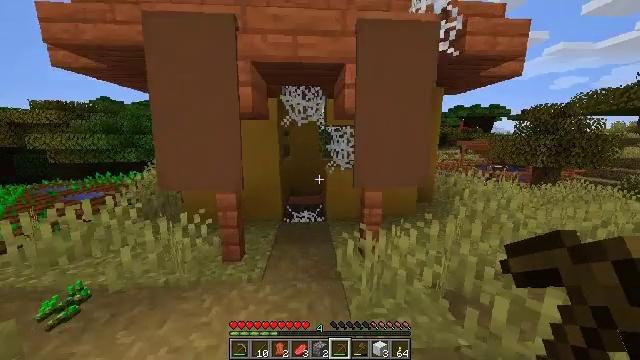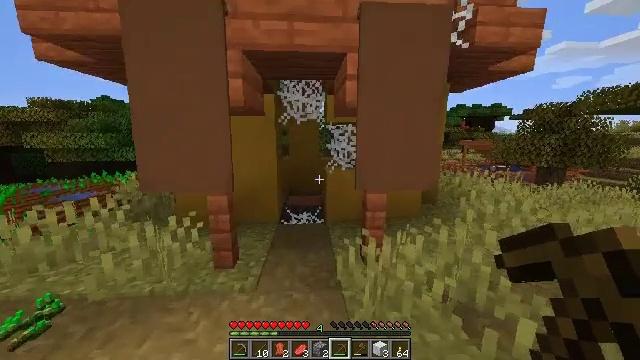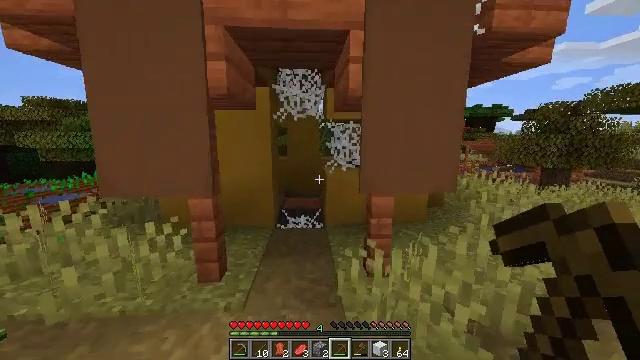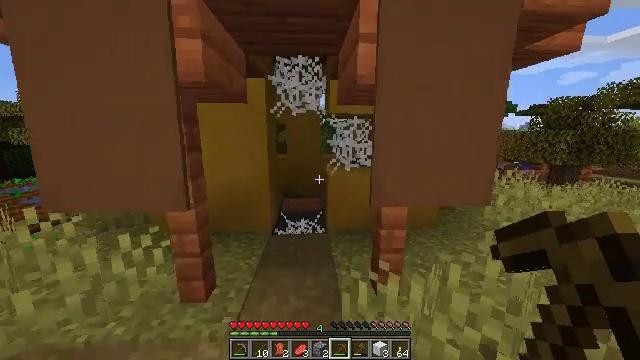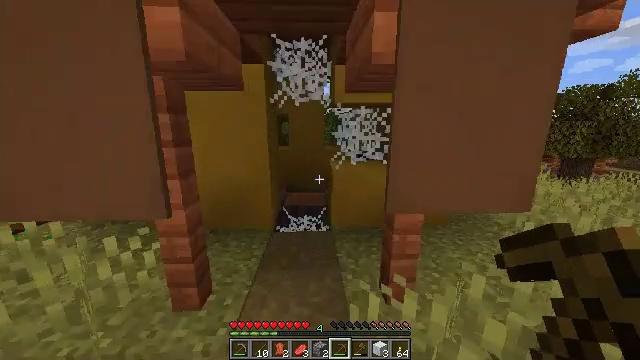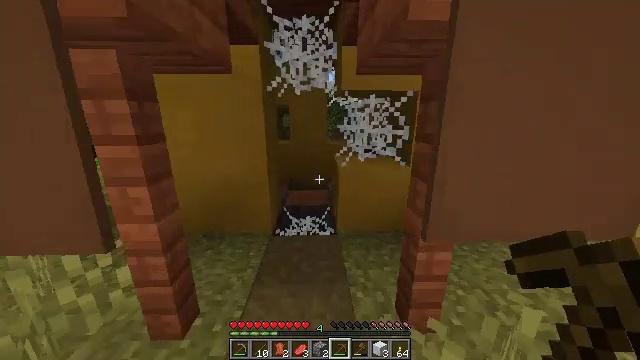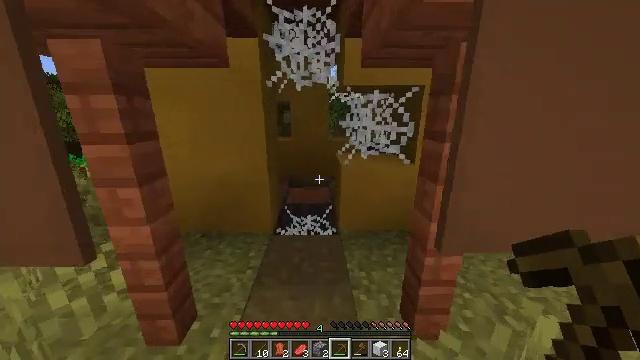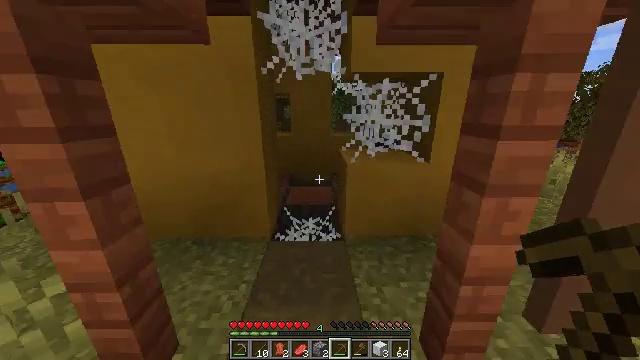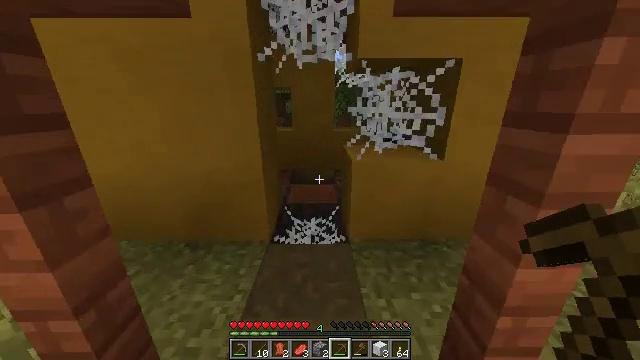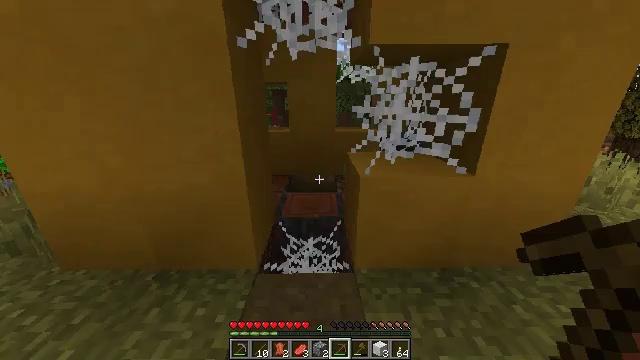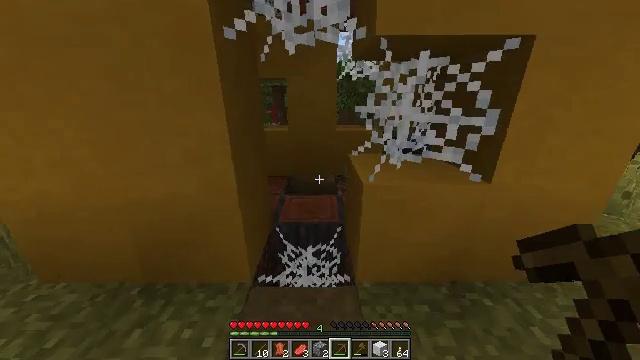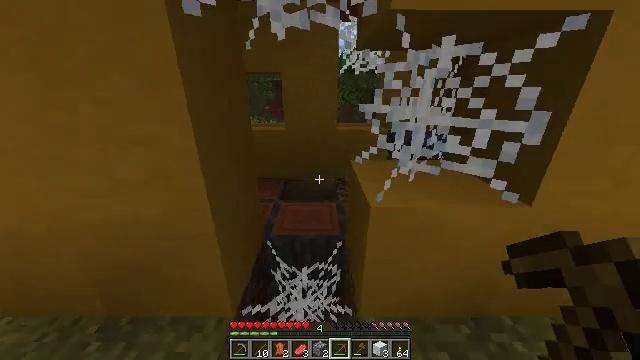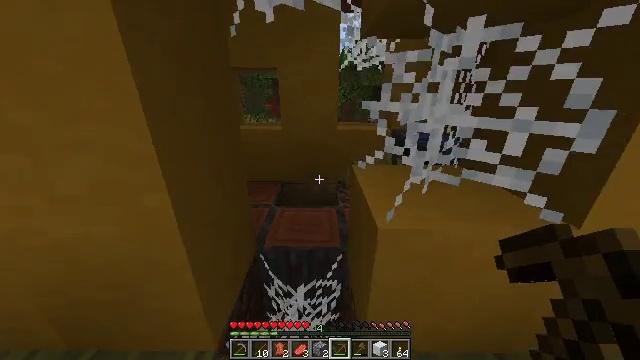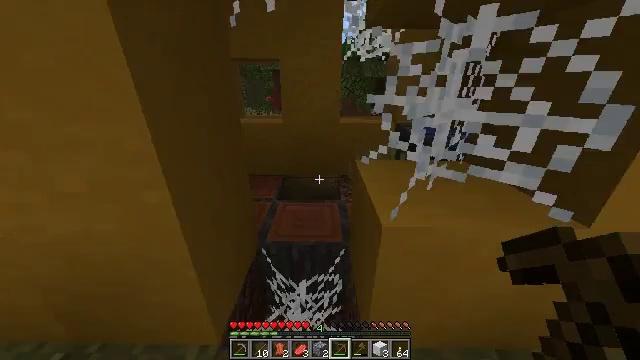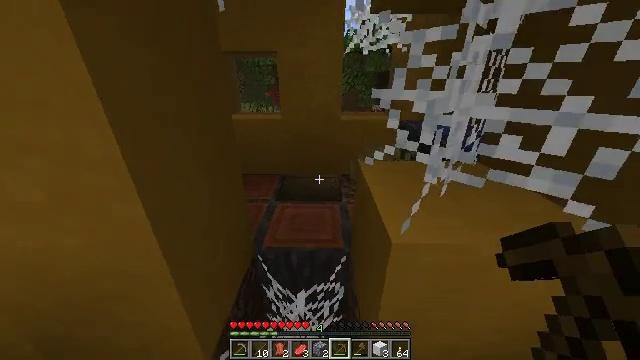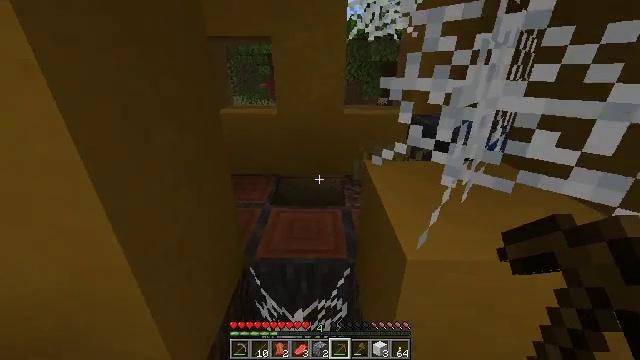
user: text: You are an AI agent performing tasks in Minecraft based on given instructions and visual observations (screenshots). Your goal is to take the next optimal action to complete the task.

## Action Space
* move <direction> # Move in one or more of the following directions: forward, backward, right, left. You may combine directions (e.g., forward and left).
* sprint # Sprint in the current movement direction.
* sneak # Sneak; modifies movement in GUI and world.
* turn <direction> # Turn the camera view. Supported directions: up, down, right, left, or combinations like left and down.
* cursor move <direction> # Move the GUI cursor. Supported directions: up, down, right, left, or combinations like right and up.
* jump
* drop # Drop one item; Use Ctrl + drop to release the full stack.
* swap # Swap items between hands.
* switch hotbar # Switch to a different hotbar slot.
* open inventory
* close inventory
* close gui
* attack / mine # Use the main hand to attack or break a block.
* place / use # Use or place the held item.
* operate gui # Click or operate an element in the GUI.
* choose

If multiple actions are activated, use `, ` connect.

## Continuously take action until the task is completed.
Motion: motion action
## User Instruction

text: Gather yellow terracotta for building.
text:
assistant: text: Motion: move forward
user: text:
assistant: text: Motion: move forward
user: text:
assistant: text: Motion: move forward
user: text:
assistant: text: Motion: move forward, turn down
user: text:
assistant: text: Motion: move forward, turn down
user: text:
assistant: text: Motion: move forward
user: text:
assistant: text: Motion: move forward, turn down
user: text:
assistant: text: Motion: move forward, turn down
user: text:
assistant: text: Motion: move forward
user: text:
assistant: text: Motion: move forward
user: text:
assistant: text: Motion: move forward, turn down
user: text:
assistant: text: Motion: move forward
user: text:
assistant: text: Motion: turn down
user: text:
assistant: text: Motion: no_op
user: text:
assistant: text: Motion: no_op
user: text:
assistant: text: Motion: no_op
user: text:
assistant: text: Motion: no_op
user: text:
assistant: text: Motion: no_op
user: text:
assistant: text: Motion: no_op
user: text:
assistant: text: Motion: no_op
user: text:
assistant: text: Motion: no_op
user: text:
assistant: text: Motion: no_op
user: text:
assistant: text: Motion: no_op
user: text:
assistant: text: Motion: move left
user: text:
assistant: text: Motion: move left, turn right and up
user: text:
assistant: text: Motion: move left, turn right and up
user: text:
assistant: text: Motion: turn right
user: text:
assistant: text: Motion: turn right
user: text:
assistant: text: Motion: turn right and up
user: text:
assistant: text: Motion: turn right and up